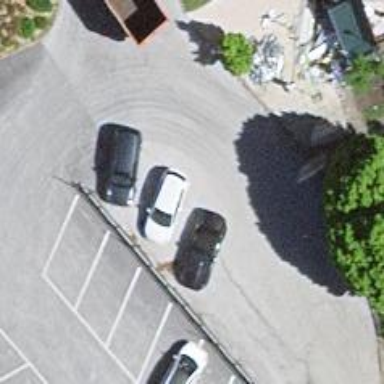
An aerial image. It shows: Charging station.